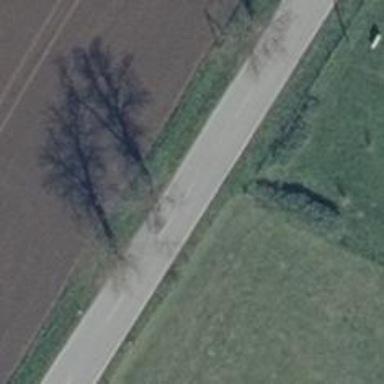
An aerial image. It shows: Tertiary road with asphalt surface.